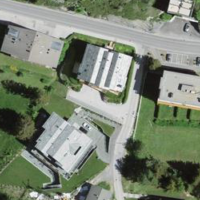
EUNIS habitat code: 54
Species observed at this site:
Turdus merula